Question: I'm having an xml file like
'''
<Root>
<Child val1="1" val2="2"/>
<Child val1="1" val2="3"/>
<Child val1="2" val2="4"/>
</Root>
'''
i need to display the data from the Xml file to a Listview like

(Added 'A' to index value)
Now i'm using like
1.Stores the data in an 'XmlNodesList'
2.Then iterate through the 'nodeslist' and add the attribute value to the list view
Here i can not use 'Dictionary<String,String>' as a temporary storage because there exist multiple keys with same name.
Is there any idea to do this using 'LINQ to XML'.?
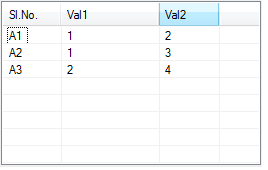
Answer: Without LINQ:
'''
var doc = new System.Xml.XmlDocument();
doc.LoadXml(xml);
var nodes = doc.SelectNodes("Root/Child");
for (int i = 0; i < nodes.Count; i++)
{
var n = nodes[i];
var index = String.Format("A{0}", i + 1);
var column1 = n.Attributes["val1"].Value;
var column2 = n.Attributes["val1"].Value;
// use variables to add an item to ListView
}
'''
Using LINQ:
'''
using System.Linq;
var doc = new System.Xml.XmlDocument();
doc.LoadXml(xml);
var nodes = doc.SelectNodes("Root/Child");
var arr = nodes
.OfType<XmlNode>()
.ToArray();
var result = arr
.Select(n =>
new
{
ClNo = String.Format("A{0}", Array.IndexOf(arr, n) +1),
Val1 = n.Attributes["val1"].Value,
Val2 = n.Attributes["val2"].Value,
});
ListView list = new ListView();
ListViewItem[] items = result
.Select(r => new ListViewItem(new[] { r.ClNo, r.Val1, r.Val2 })
.ToArray();
list.Items.AddRange(items);
'''